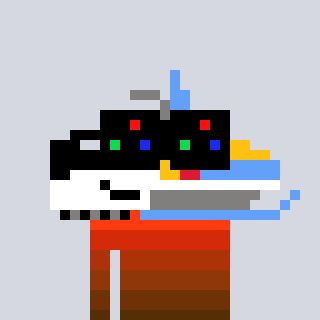
a pixel art character with square black sunglasses, a snowmobile-shaped head and a grayscale-colored body on a cool background